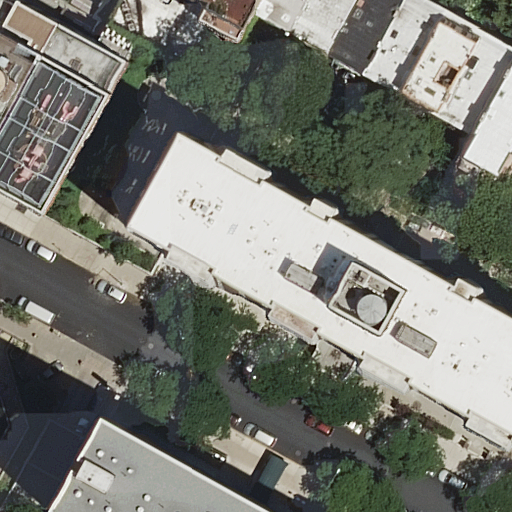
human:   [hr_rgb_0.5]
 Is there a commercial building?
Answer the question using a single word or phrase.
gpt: no

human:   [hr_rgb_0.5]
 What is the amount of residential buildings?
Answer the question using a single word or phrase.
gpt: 14

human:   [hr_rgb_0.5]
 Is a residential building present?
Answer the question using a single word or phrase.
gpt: yes

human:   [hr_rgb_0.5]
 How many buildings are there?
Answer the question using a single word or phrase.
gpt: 14

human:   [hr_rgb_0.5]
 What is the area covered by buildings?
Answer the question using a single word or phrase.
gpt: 3166m2

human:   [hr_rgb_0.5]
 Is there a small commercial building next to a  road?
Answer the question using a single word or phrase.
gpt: no

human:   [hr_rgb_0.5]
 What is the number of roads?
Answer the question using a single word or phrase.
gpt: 2

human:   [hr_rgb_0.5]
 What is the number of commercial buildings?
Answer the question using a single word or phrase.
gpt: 0

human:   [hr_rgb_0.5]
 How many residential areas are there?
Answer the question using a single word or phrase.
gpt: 0

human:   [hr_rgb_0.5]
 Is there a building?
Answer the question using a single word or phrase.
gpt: yes

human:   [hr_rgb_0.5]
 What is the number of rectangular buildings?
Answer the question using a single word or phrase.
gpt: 13

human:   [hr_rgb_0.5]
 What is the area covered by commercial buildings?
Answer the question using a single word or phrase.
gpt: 0m2

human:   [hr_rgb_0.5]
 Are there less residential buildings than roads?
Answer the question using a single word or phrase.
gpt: no

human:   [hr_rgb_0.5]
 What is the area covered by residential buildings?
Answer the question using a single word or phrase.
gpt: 3166m2

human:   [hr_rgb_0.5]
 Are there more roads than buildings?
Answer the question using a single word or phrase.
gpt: no

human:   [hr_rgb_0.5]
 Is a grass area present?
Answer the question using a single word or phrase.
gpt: no

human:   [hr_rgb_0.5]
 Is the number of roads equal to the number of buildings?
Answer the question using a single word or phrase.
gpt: no

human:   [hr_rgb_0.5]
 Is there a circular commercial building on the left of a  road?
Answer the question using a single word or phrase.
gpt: no

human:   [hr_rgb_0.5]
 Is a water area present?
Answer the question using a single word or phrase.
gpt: no

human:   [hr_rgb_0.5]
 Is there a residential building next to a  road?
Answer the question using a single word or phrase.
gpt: yes

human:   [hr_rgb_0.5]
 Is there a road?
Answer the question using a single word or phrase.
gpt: yes

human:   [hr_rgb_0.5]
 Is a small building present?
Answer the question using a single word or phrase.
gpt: yes

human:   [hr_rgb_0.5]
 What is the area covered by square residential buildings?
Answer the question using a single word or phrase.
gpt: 0m2

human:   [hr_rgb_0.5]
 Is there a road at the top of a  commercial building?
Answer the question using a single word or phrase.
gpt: no

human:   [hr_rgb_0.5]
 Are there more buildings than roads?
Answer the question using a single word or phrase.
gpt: yes

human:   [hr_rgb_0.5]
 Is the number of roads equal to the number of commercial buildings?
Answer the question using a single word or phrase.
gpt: no

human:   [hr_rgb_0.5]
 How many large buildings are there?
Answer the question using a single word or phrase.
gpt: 1

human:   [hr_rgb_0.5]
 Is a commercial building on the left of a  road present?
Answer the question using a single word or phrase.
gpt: no

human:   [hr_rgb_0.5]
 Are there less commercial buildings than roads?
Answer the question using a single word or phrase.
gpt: yes

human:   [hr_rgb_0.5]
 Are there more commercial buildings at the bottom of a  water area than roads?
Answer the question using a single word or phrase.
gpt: no

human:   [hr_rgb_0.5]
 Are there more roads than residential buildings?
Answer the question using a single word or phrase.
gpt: no

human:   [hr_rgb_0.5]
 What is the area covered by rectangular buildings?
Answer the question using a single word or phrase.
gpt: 2817m2

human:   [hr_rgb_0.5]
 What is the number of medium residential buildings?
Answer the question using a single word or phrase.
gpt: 9

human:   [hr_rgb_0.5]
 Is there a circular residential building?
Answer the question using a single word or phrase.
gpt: no

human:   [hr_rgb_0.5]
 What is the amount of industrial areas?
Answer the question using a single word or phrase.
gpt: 0

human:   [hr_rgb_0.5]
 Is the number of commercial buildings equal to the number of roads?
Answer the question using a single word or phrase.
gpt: no

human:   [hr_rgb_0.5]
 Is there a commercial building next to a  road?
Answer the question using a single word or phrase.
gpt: no

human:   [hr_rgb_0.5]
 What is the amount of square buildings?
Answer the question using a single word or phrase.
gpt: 0

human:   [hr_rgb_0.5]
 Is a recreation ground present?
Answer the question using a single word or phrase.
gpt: no

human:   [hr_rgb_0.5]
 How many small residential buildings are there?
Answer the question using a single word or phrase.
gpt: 4

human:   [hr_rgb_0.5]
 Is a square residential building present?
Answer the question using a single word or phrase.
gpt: no

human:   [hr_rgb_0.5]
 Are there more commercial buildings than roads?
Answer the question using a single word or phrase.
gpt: no

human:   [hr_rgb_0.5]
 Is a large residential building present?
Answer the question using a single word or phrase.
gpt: yes

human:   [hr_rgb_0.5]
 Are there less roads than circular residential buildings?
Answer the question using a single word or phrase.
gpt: no

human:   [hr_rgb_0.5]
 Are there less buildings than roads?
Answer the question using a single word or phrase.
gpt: no

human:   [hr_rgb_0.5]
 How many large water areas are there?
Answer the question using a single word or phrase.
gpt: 0

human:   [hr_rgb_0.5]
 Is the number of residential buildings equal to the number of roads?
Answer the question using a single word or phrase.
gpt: no

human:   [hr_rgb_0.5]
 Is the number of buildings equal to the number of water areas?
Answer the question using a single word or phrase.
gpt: no

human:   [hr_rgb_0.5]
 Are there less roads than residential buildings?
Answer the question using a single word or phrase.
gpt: yes

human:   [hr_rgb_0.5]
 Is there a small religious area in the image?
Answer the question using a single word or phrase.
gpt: no

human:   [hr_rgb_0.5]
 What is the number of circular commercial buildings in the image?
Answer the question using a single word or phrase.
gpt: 0

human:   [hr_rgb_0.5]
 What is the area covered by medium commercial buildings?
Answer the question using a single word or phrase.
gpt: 0m2

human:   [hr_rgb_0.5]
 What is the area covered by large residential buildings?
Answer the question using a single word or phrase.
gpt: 668m2

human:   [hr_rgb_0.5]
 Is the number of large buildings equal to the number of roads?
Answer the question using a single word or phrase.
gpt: no

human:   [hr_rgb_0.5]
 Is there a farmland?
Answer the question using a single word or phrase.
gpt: no

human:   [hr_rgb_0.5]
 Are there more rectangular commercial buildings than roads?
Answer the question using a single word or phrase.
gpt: no

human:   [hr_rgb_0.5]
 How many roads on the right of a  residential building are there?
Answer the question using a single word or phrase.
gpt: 1

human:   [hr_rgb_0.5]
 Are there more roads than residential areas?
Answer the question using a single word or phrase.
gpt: yes

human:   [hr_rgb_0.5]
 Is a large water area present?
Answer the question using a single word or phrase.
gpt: no

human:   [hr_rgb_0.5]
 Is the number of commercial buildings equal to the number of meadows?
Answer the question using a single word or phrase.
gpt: yes

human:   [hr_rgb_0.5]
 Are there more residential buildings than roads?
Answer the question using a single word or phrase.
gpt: yes

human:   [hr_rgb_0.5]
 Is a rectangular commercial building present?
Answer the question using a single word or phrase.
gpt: no

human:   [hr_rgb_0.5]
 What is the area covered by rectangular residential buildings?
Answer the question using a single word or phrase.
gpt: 2817m2

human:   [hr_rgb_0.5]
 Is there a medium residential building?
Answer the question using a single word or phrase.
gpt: yes